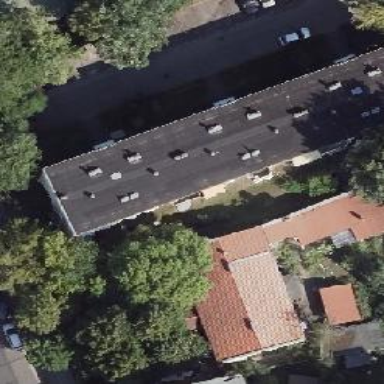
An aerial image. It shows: Commercial building with gabled roof.